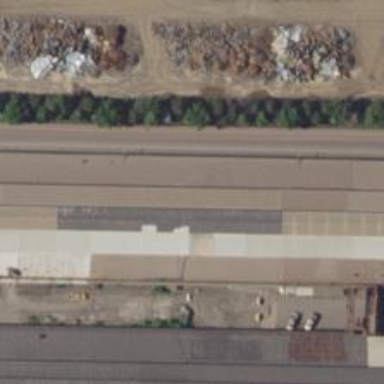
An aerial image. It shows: Industrial building used for industrial purposes.